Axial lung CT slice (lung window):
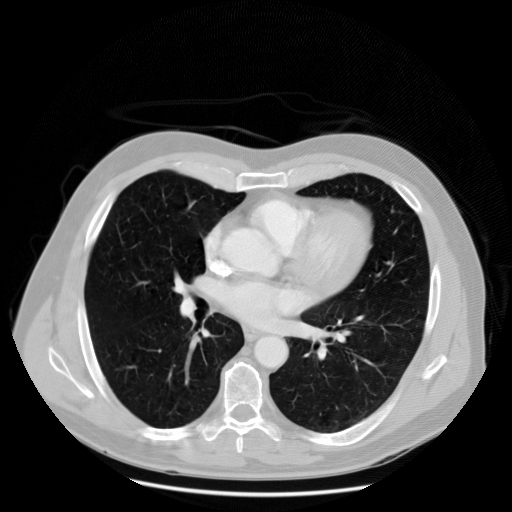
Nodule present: no